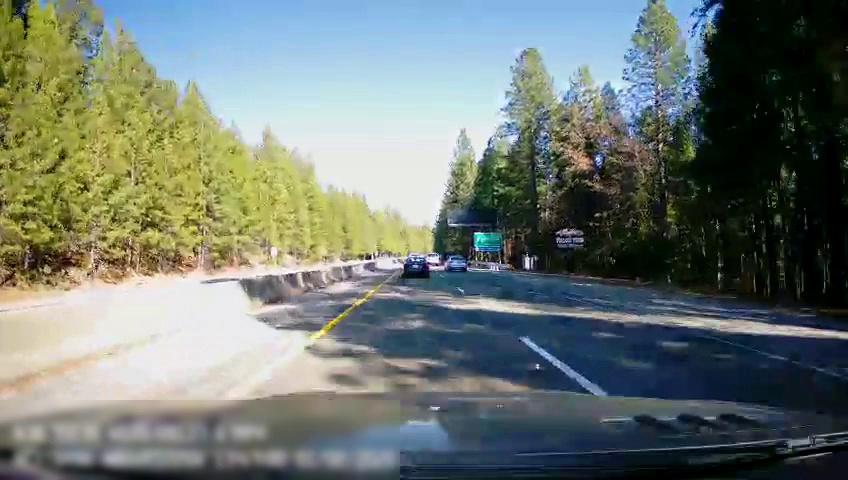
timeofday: Day
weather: Sunny
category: Drivable Space
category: Drivable Space
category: Vehicles | Car
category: Vehicles | Car
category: Vehicles | Car
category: Lanes | Current Lane
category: Lanes | Current Lane
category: Lanes | Alternate Lane
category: Traffic | Signs
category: Traffic | Signs